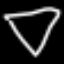
Label: diamond